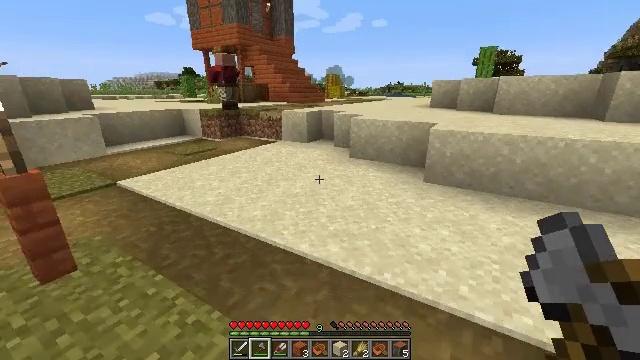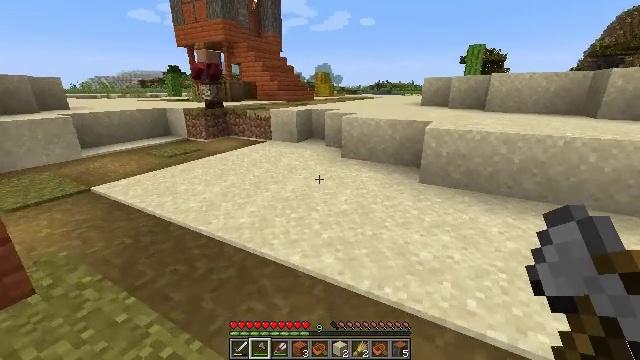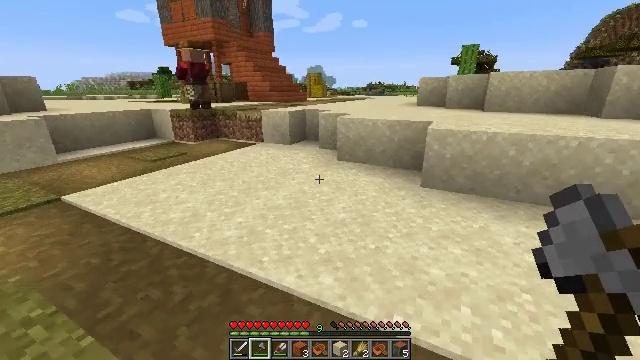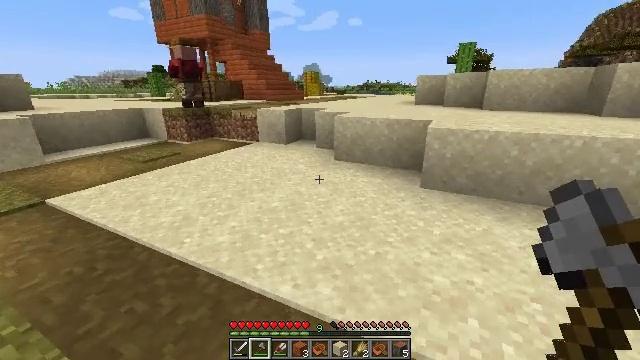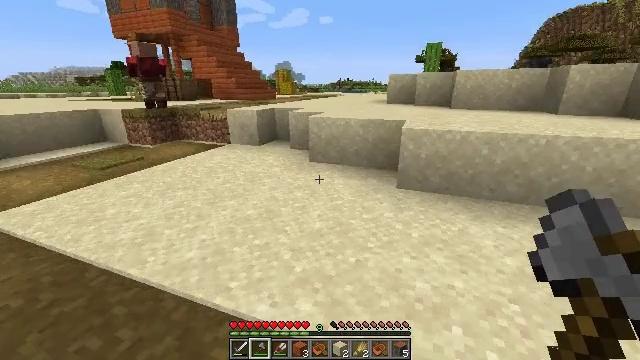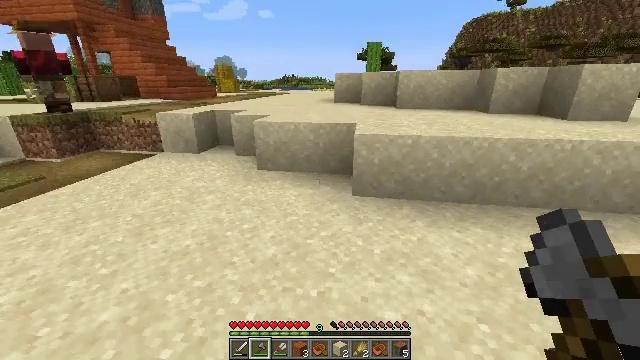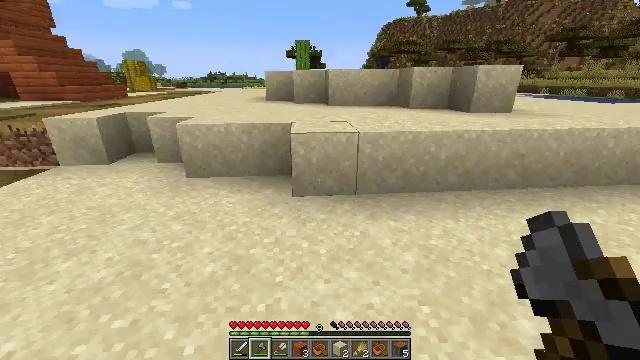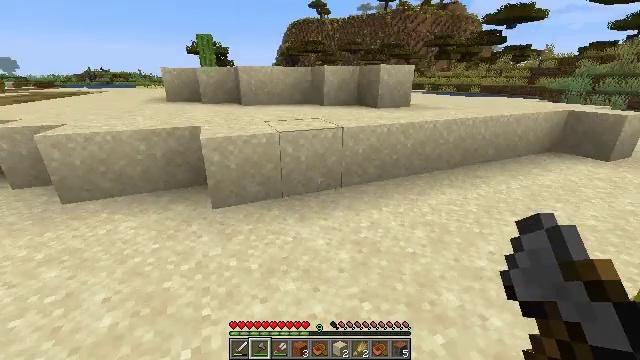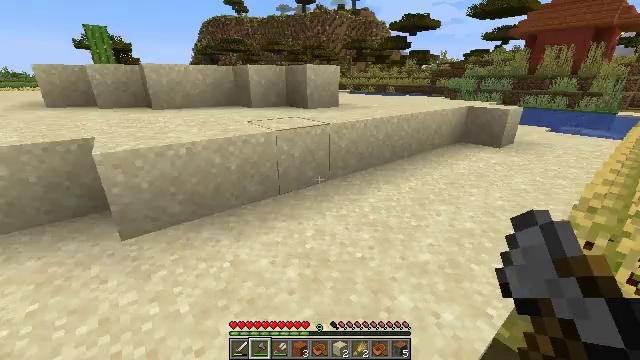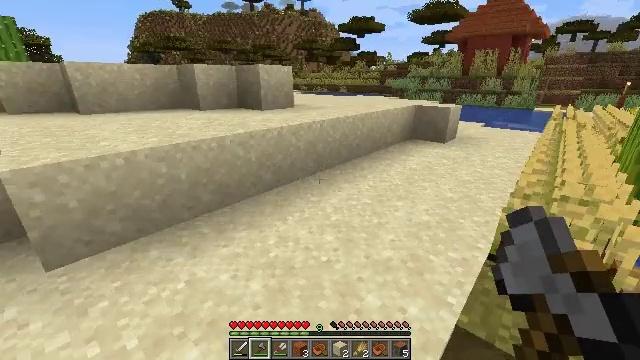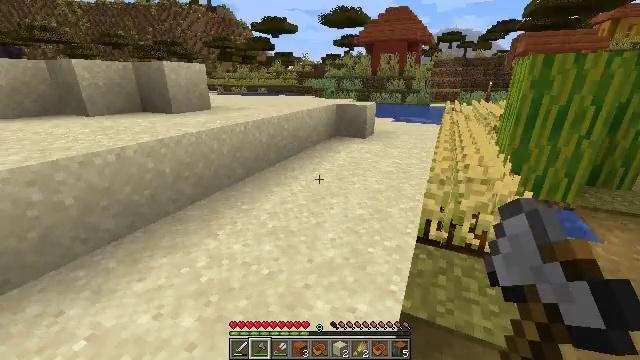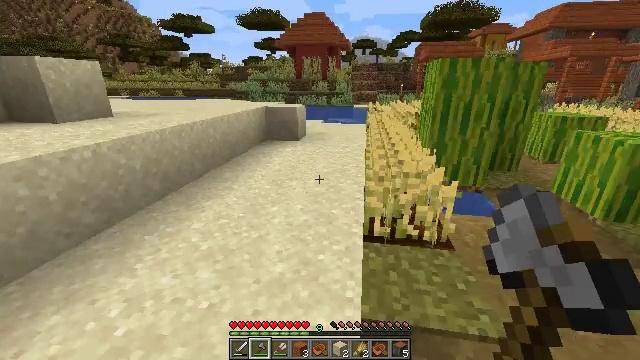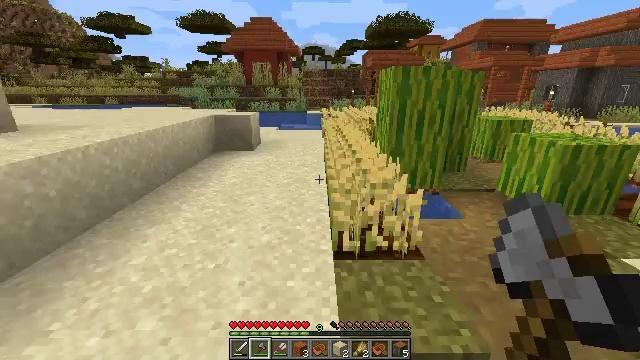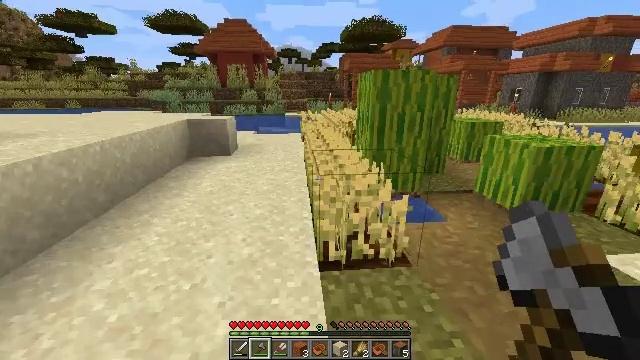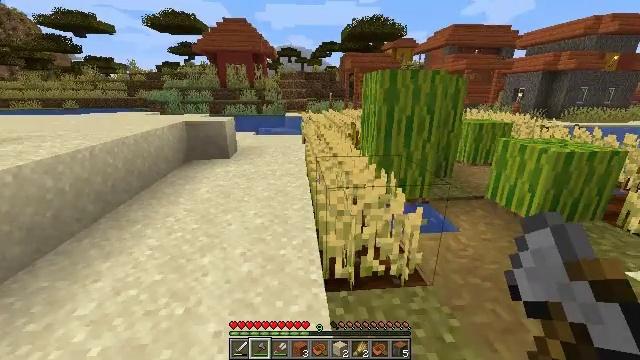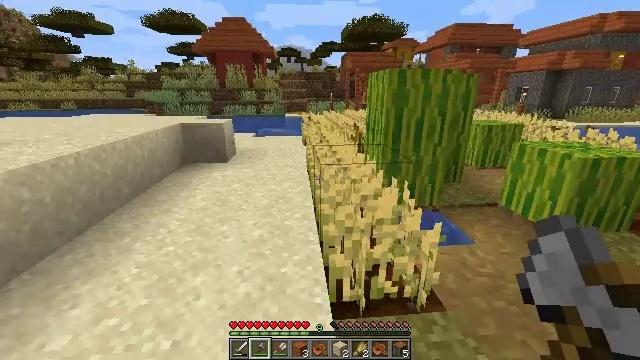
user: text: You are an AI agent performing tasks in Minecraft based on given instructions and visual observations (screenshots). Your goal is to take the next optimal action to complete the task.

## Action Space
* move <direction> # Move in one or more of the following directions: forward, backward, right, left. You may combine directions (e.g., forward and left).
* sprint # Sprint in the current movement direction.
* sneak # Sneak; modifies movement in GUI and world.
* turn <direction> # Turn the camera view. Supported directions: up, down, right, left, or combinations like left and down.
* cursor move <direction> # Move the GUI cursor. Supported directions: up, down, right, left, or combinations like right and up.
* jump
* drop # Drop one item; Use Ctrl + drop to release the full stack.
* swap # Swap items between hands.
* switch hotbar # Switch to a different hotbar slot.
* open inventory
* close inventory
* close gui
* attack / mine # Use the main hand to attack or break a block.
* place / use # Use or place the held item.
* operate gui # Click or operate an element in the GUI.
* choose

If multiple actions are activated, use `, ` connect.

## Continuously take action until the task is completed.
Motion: motion action
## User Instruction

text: Gather an orange bed for future use.
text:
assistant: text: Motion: move forward, turn right
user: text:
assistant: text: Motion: move forward, turn right
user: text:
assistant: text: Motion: move forward
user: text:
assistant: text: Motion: move forward, turn right
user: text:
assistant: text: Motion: move forward, turn right
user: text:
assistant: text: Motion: move forward, turn right
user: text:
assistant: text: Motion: move forward, turn right
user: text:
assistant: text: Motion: move forward, turn right
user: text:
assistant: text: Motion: move forward, turn right
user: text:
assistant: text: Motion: move forward, turn right
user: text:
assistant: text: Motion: move forward, turn right
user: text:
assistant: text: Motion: move forward, turn right and up
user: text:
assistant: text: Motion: move forward, turn right
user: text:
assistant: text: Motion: move forward
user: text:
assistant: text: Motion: move forward
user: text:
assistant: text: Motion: move forward
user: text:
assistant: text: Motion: move forward
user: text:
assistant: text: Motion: move forward
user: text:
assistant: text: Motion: move forward
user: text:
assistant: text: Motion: move forward, turn left
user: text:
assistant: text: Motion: move forward
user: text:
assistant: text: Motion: move forward
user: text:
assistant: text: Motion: move forward
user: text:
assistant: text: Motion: move forward
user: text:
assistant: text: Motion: move forward
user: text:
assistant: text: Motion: move forward
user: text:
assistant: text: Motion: move forward
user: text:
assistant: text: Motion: move forward
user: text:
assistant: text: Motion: move forward
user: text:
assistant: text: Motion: move forward